Question: I want to change the color or even disable totally the alternating background colors in google prettify wich I use at my blog@blogger.
My current CSS is Doxy theme with this change:
'''
/* Specify class=linenums on a pre to get line numbering; line numbers themselves are the same color as punctuation */
ol.linenums { margin-top: 0; margin-bottom: 0; color: #8B8970; } /* IE indents via margin-left */
li.L0,li.L1,li.L2,li.L3,li.L5,li.L6,li.L7,li.L8 { list-style-type: decimal !important }
/* Alternate shading for lines */
li.L1,li.L3,li.L5,li.L7,li.L9 { }
'''
This is how it looks now

I would like to change this white color to a dark grey with transparency or even completely remove the alternating color.
I've tried removing this
'''
/* Alternate shading for lines */
li.L1,li.L3,li.L5,li.L7,li.L9 { }
'''
But still nothing..
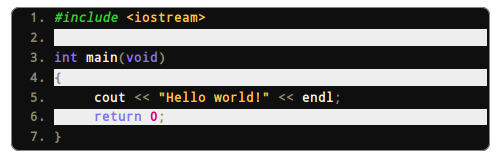
Answer: Succeeded in fixing this by using the background property at the
'''
/* Alternate shading for lines */
li.L1,li.L3,li.L5,li.L7,li.L9 { }
'''
using the '!important' keyword to overwrite the defaults.
So this is how it looks like:
'''
/* Alternate shading for lines */
li.L1,li.L3,li.L5,li.L7,li.L9 { background: #color !important }
'''